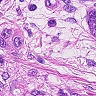
Metastatic tissue present: yes